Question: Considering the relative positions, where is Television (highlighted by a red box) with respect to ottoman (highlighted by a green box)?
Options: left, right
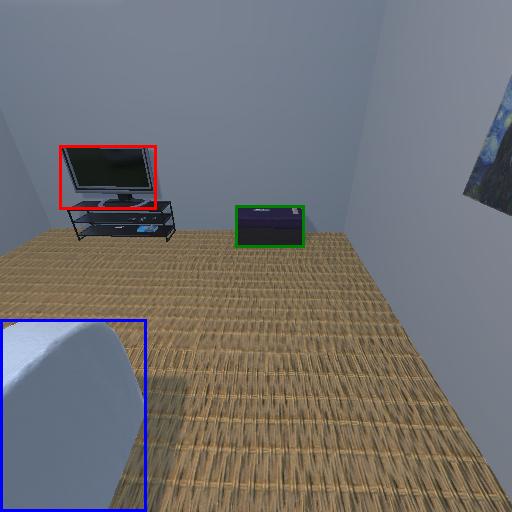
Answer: left